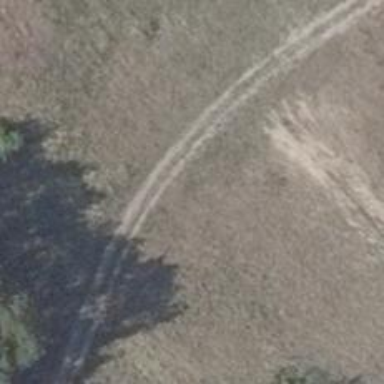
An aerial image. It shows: Dirt track road with grade 4 tracktype.